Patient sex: M
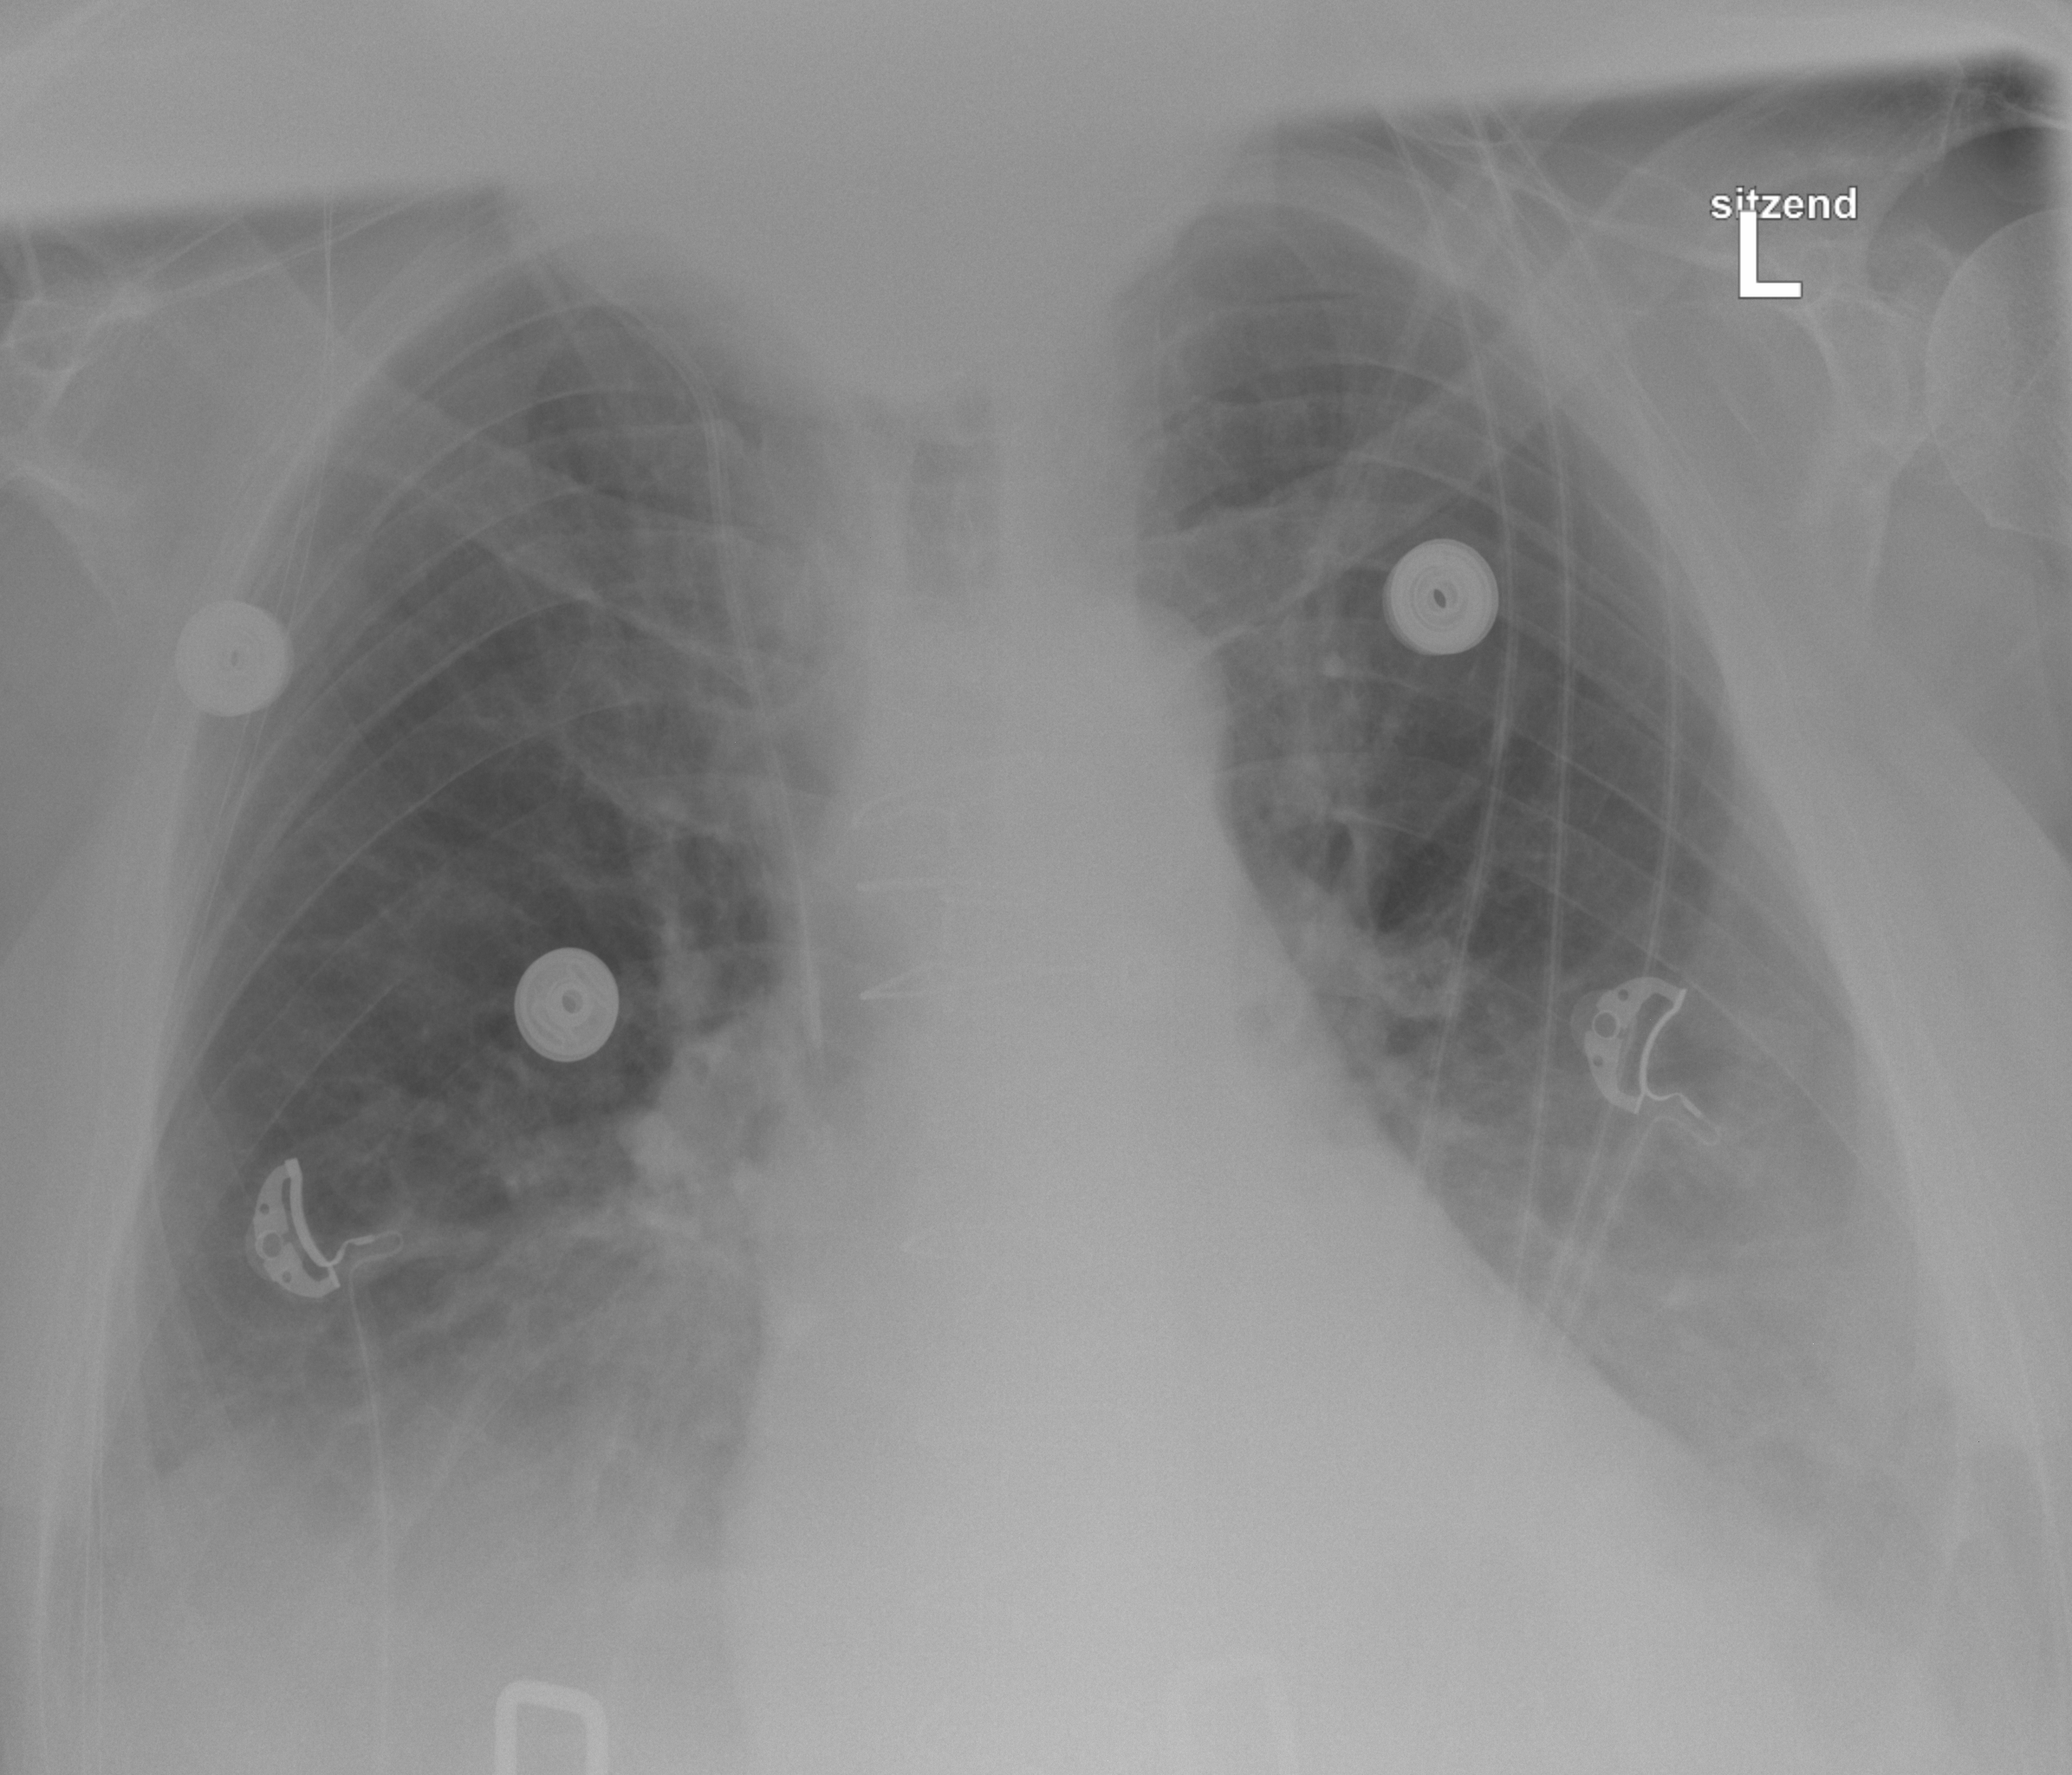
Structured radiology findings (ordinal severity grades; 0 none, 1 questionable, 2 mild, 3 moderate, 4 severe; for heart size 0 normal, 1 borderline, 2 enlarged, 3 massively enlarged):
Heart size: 1
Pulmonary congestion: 0
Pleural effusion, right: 2
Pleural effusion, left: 2
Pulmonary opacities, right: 0
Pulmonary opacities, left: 0
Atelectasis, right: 2
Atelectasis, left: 2